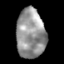
Tissue: skin
Cell type: Epithelial cells
Senescence score: 0.2324
Nuclear area (px): 1398
Mean DAPI intensity: 148.262